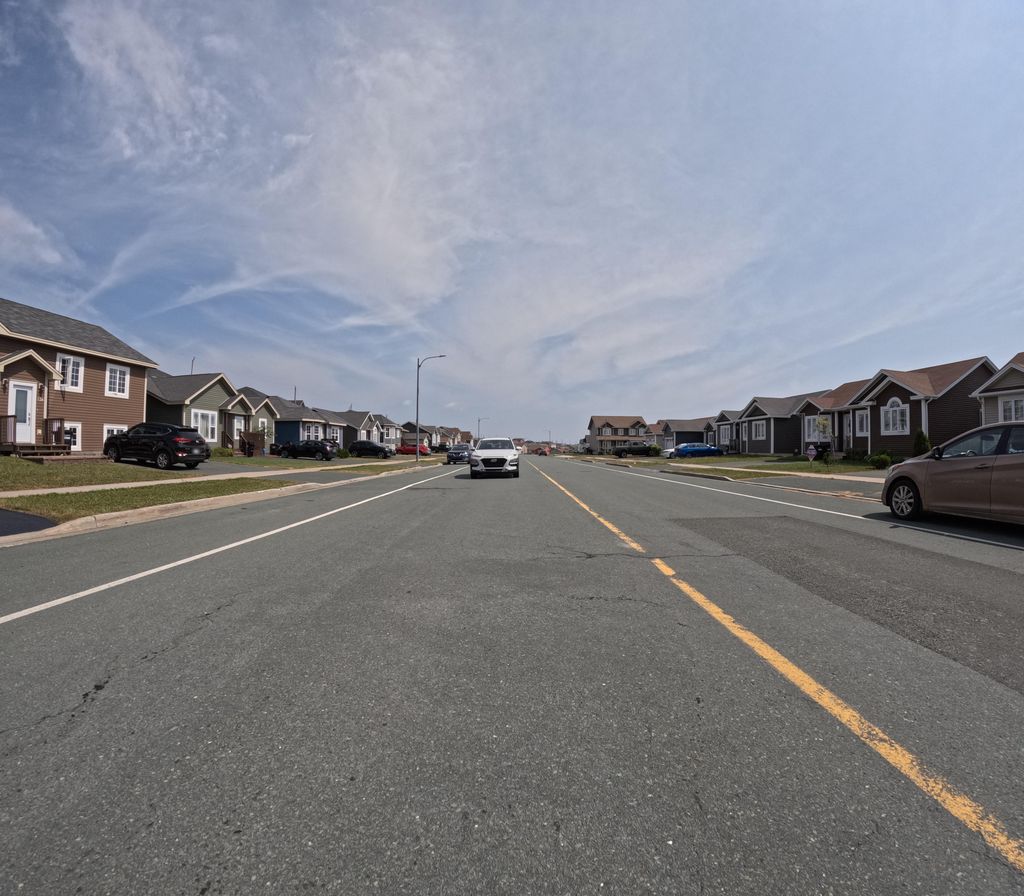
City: st_johns